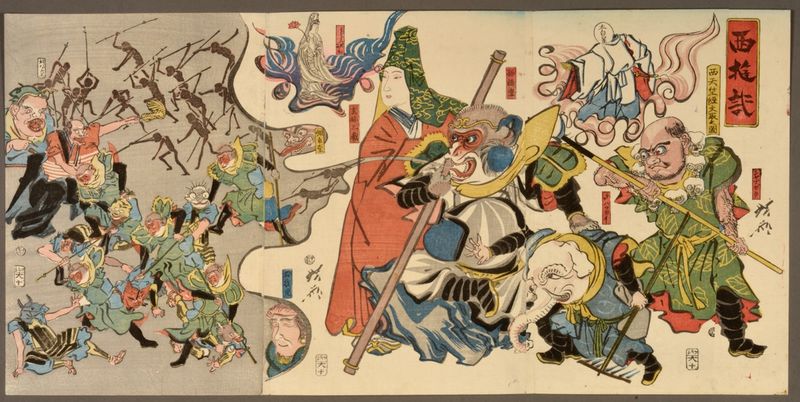
Titel: Die Reise nach Westen: Das Holen der Sutraschriften aus Indien
Künstler: Kawanabe Ky&#x14D;sai
Standort: Hamburg
Institution: Museum für Kunst und Gewerbe Hamburg
Schlagwörter: kampf, rot, holzschnitt, japan, welle, stab, schlacht, inschrift, druckgraphik, druckgrafik, soldat, reise, fabelwesen, speer, zeit, westen, ungeheuer, farbholzschnitt, monster, die, sagen, fabeltier, fabeltiere, schlachtenbild, zwitterwesen, monstrum, edo, schlachtszene, reproduktionen, affenkopf, schlachtendarstellung, druckerzeugnisse, elefantenkopf, höhlenzeichnung, märchen, haarke